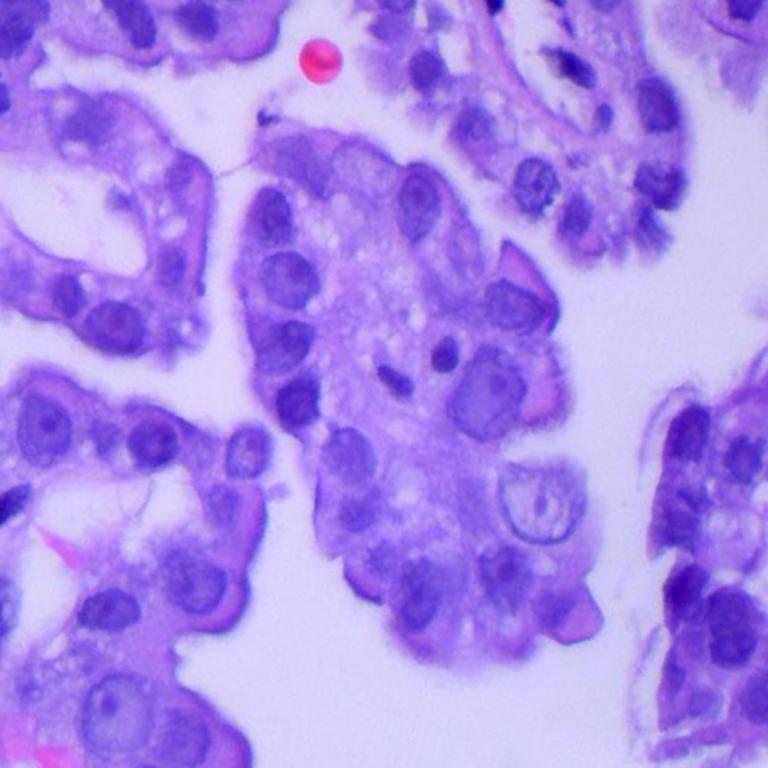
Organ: lung
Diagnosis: adenocarcinomas